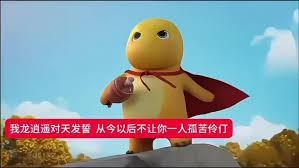
Label: nailong